Question: Im building a React Nodejs web application and Im trying to understand how to bundle the frontend with webpack. [
This is my project structure

Where should I install webpack and configure webpack.config.js? Most of the project structures I have seen put the frontend folder inside the backend folder, also in some projects they also bundle the backend separately. Can someone give me an explanation on where to implement it with this folder structure? I'm really confused
<URL> was kind of getting to the point but didnt solve my question
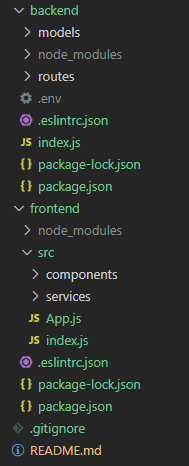
Answer: Webpack should be part of the frontend repository, so it should go into the 'frontend/package.json'. Similarly, just like 'frontend/eslintrc.json' is your linting settings for your frontend, you should create a 'frontend/webpack.config.js' for your frontend webpack config.
Since you're in VSCode, it looks like, when dealing with just the frontend, you could consider making things easier on yourself by going to File -> Open Folder -> select the Frontend folder, and then you can easily operate on it, its package, and everything it contains (without getting mixed up with the backend at all).
Where your frontend folder goes is up to you, but your current approach is fine - organizing to have a '/frontend' and a separate '/backend' folder in the same parent directory if you wish.